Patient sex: M
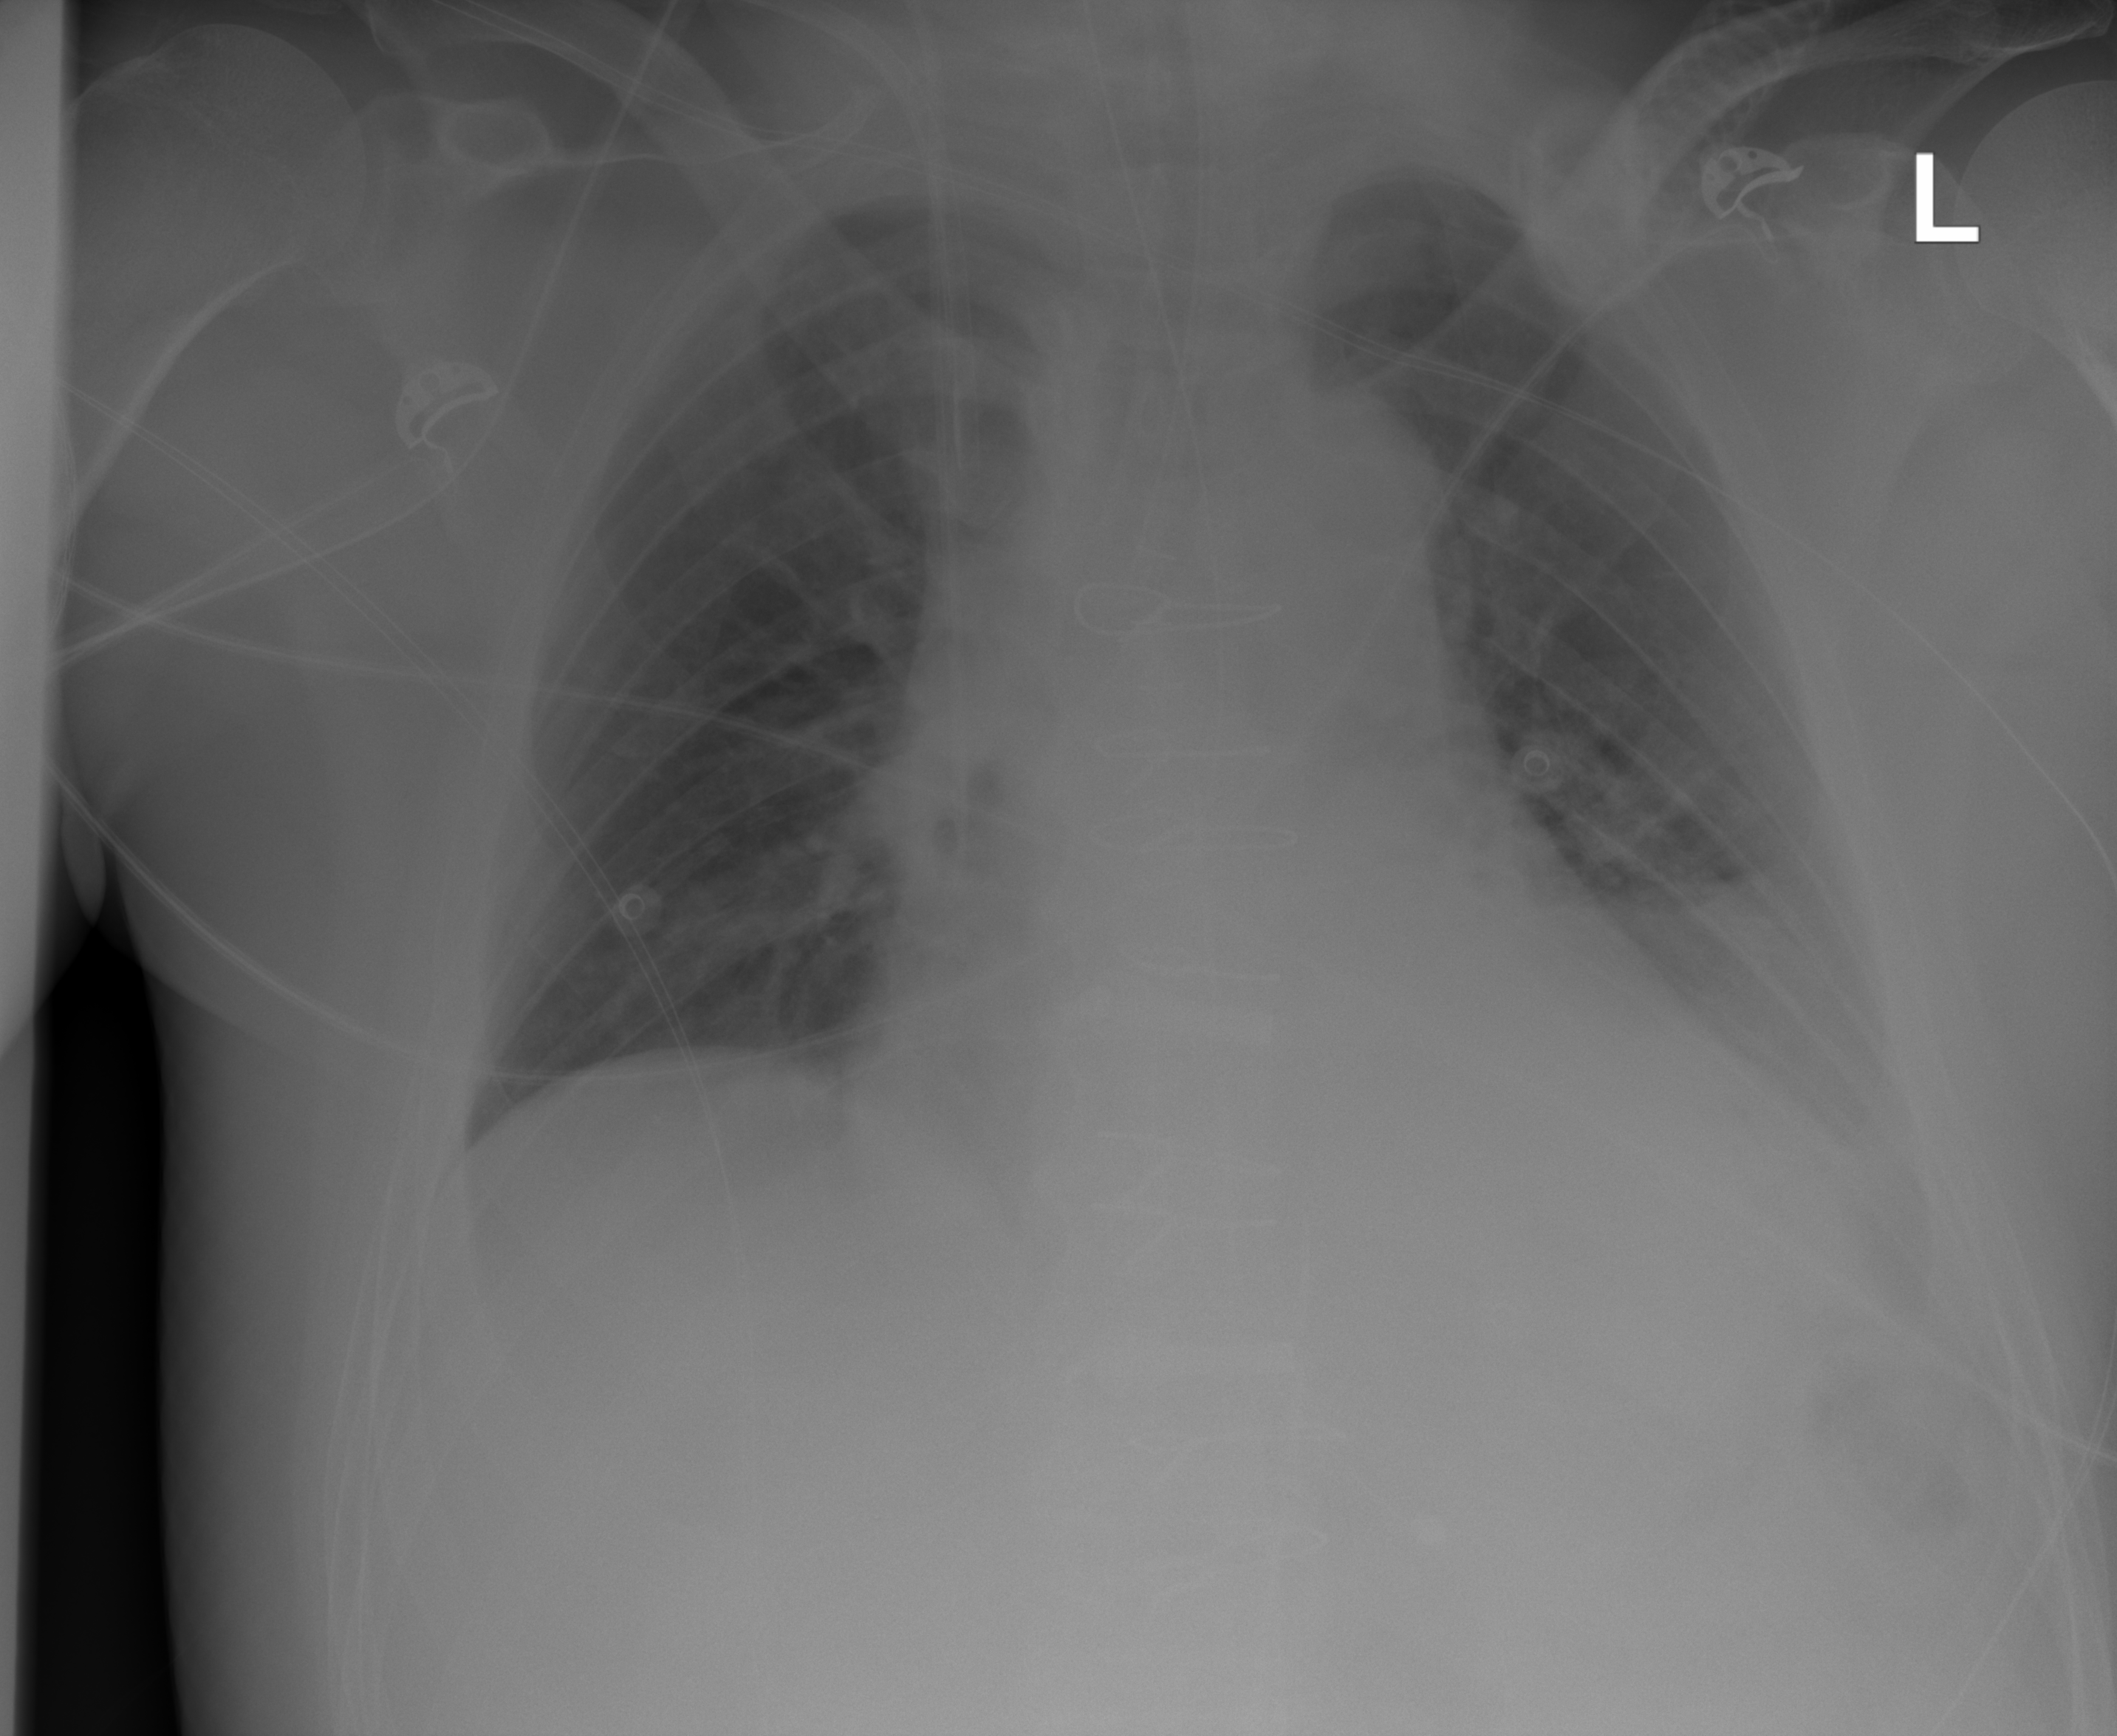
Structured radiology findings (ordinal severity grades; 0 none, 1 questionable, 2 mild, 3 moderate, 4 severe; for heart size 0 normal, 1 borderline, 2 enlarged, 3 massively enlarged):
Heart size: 0
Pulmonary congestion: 0
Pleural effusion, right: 0
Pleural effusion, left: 2
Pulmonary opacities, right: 0
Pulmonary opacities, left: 1
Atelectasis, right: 0
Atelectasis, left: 2